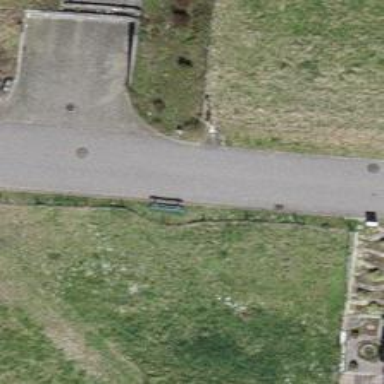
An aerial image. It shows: Bench.